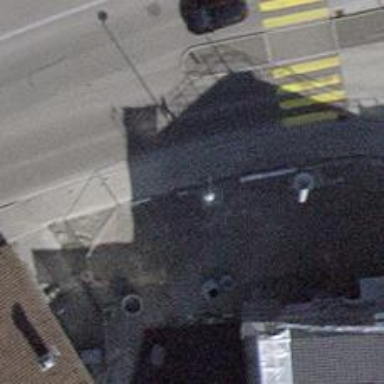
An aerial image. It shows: Bollard.